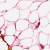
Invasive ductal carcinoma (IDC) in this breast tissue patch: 0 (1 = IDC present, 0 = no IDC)